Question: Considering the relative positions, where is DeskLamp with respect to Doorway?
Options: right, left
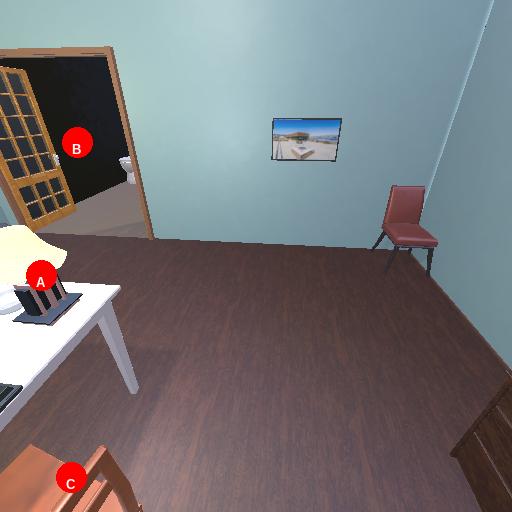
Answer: right